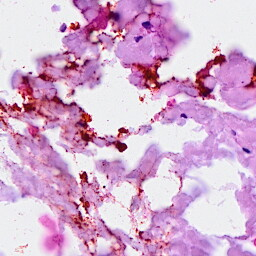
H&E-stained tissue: Breast